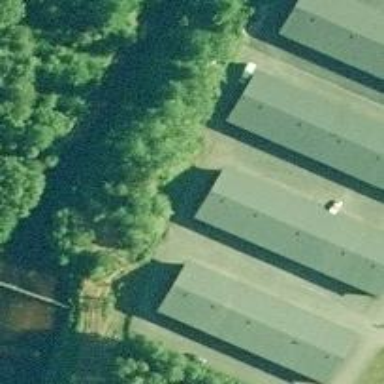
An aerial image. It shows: Warehouse.